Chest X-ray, AP view. Patient: 50 years old, sex M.
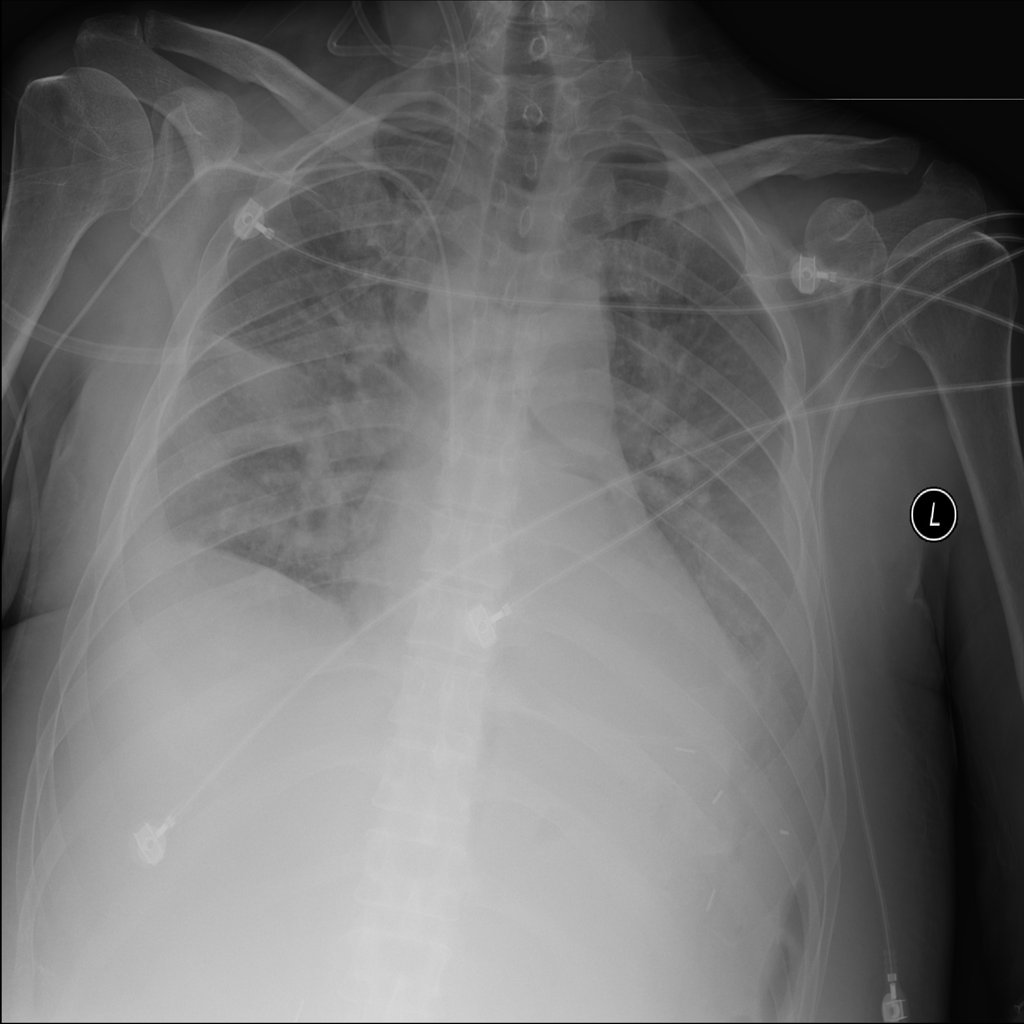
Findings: Consolidation, Effusion, Infiltration